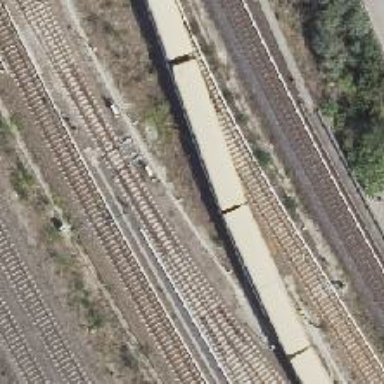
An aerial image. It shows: Yard serving the electrified light rail railway.